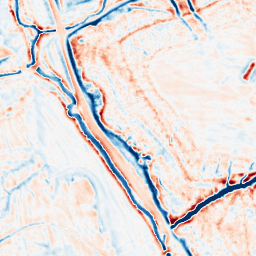
Category: edge_preserving
Decomposition family: bilateral
Decomposition parameters: d: 15
sigma_color: 75
sigma_space: 50
Upsampling method: bilinear
Upsampling parameters: scale: 2
Upsampling scale: 2